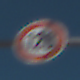
Verkehrszeichen: Geschwindigkeit120
Umgebung: Outdoor, Nature
Tageszeit: Midday
Wetter: PartlyCloudy
Licht: Natural
Jahreszeit: NotSpecified
Kontrast: HighContrast